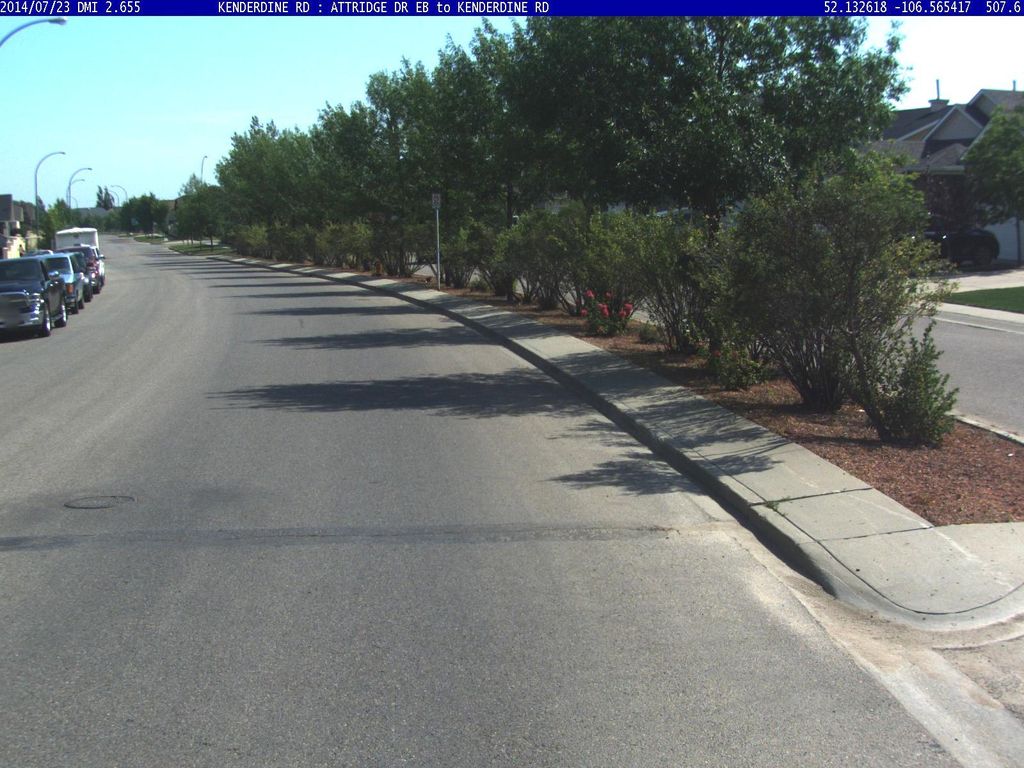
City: saskatoon